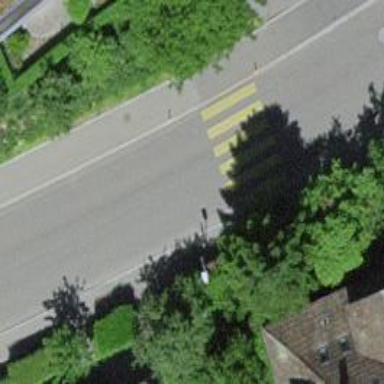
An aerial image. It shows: Uncontrolled crossing on the road.